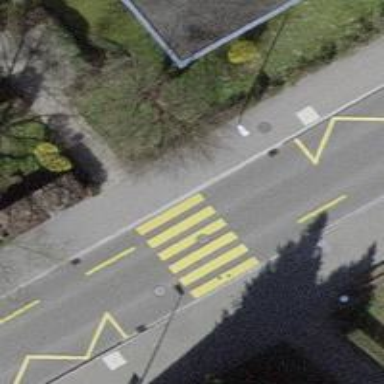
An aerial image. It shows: Marked crossing on the road.